Aerial crown-view tile of a tropical tree (Barro Colorado Island, Panama), acquired 20241216:
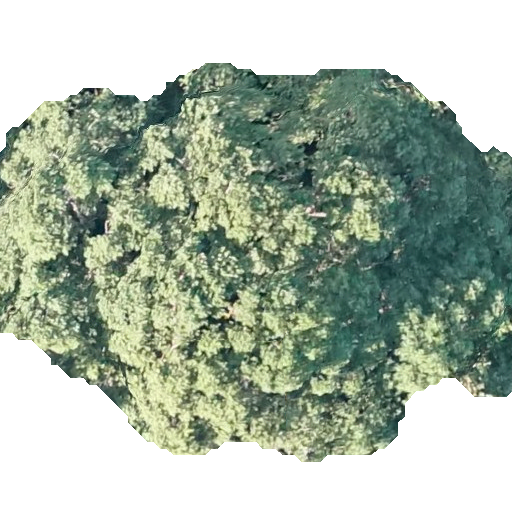
Species: Calophyllum longifolium
GBIF accepted scientific name: Calophyllum longifolium
Crown area: 257.494 m²